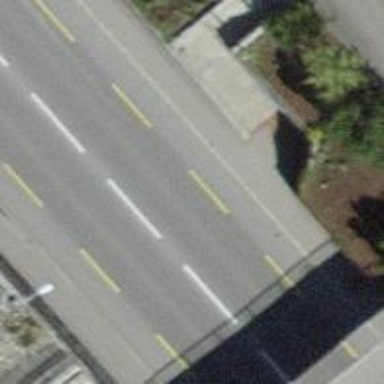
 featuring lane for cyclists on both sides."